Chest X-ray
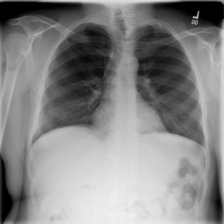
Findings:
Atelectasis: negative
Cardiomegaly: negative
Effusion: negative
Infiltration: negative
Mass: negative
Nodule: negative
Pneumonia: negative
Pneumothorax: negative
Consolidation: negative
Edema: negative
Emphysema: negative
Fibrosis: negative
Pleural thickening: negative
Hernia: negative